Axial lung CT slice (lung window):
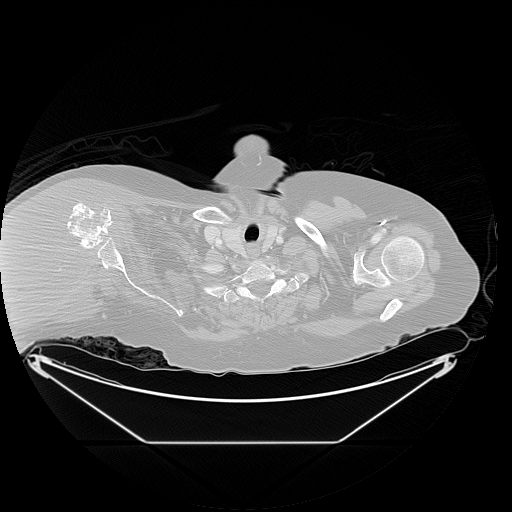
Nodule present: no